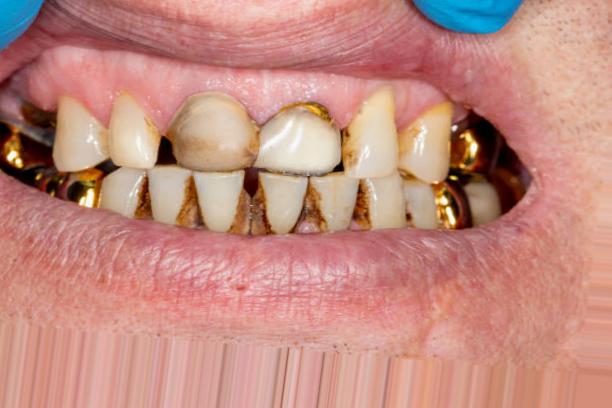
Condition: Caries